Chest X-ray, PA view. Patient: 30 years old, sex M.
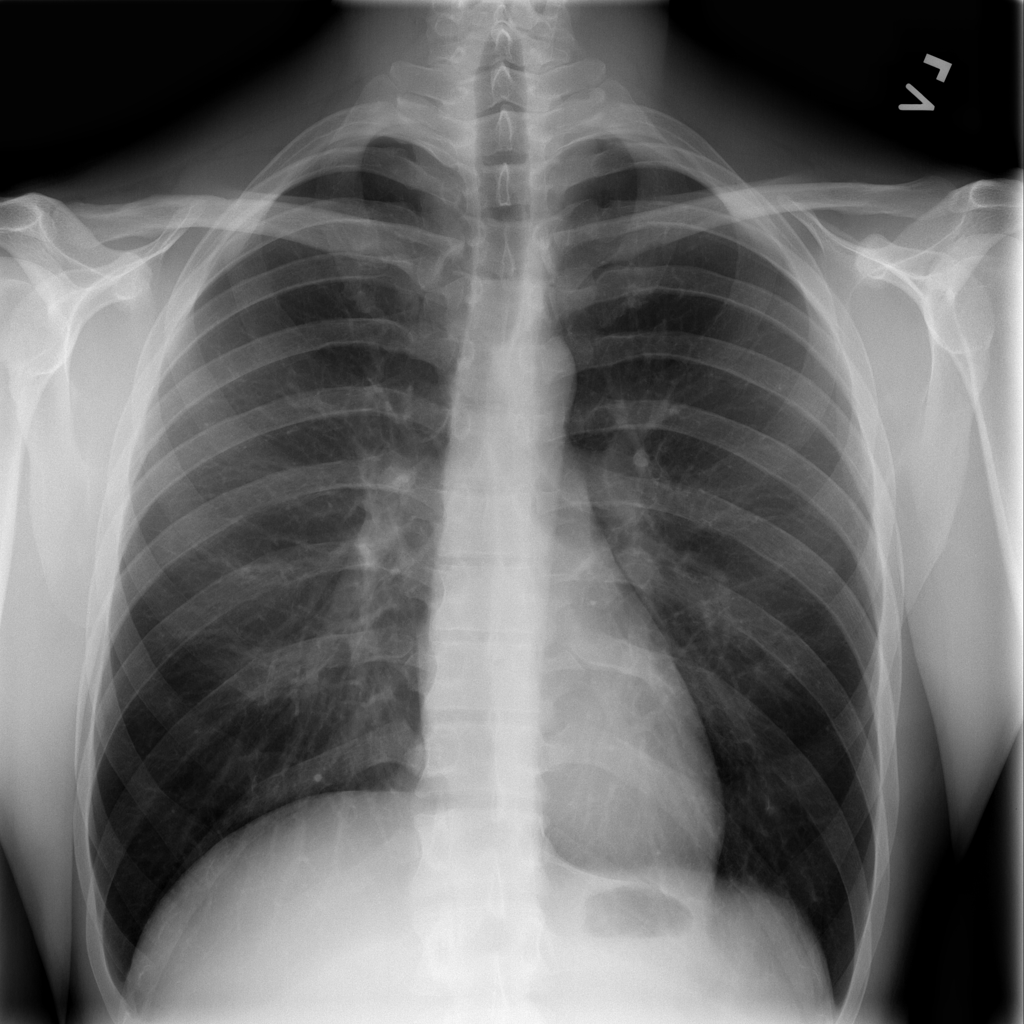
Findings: No Finding